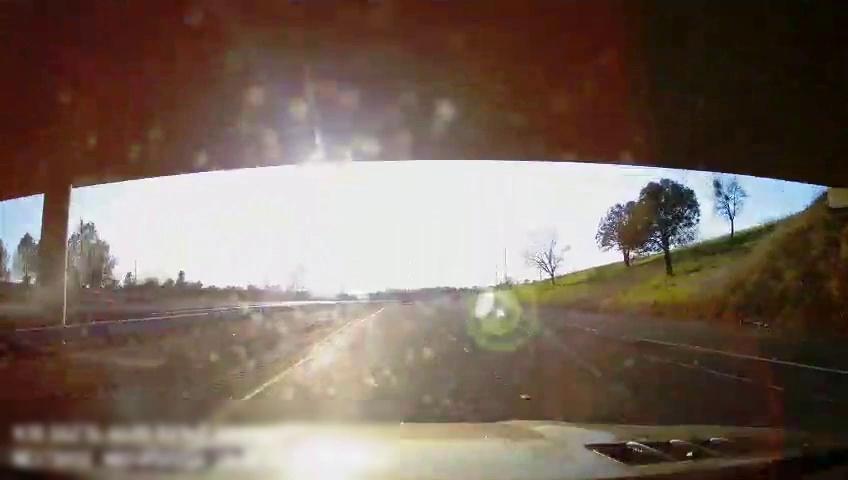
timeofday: Day
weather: Sunny
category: Drivable Space
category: Vehicles | Truck
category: Lanes | Current Lane
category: Lanes | Current Lane
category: Lanes | Alternate Lane
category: Lanes | Alternate Lane